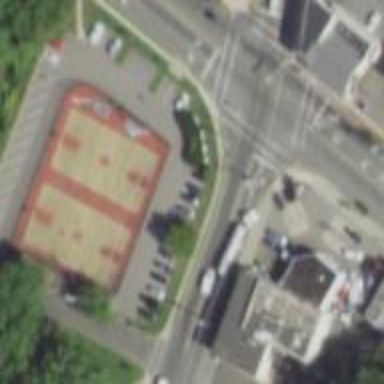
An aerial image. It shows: Basketball court located in leisure land pitch.